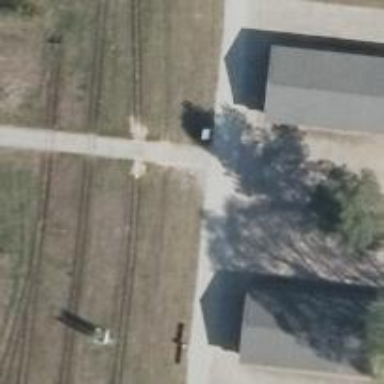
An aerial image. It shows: Preserved narrow gauge railway.